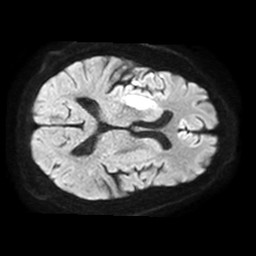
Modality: TRACE
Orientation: axial
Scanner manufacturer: philips
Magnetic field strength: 1.5 T
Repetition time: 3.4 s
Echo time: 0.06922 s